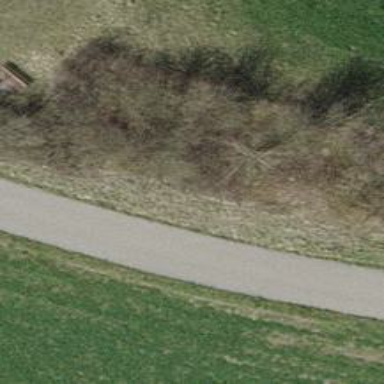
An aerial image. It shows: Paved track with grade 1 tracktype.